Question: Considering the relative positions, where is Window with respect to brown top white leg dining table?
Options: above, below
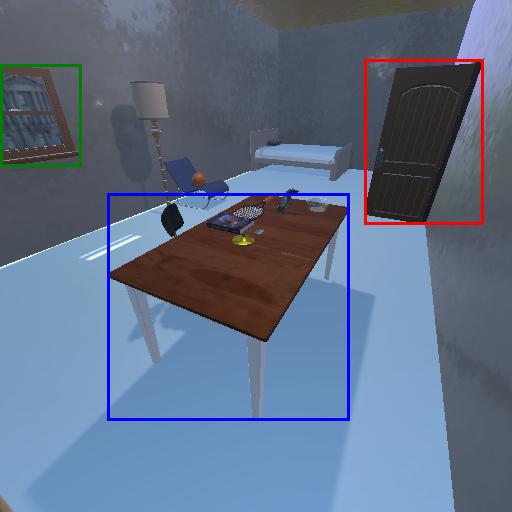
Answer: above